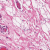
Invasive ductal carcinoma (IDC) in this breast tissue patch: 0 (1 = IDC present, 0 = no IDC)